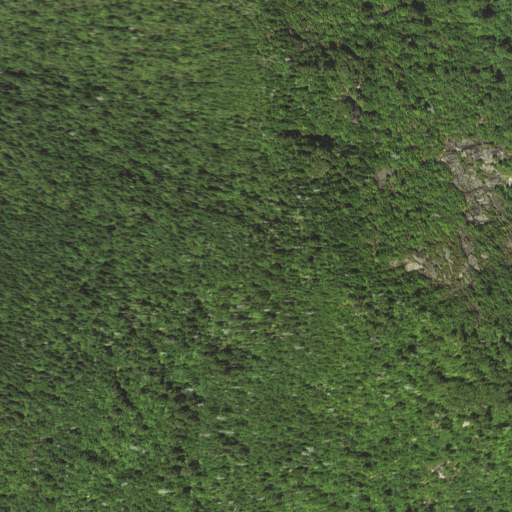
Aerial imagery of mountain in North Carolina named Winter Star Mountain containing evergreen forest and mixed forest